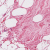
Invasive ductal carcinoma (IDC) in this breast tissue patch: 0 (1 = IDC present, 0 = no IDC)